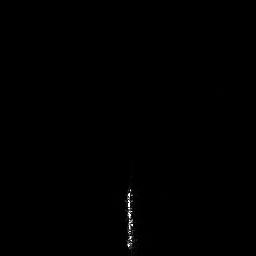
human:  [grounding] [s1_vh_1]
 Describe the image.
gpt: In the satellite image, there is  <ref>1 medium ship </ref> <box>[[48, 71, 53, 98, 0]]</box> located at bottom.